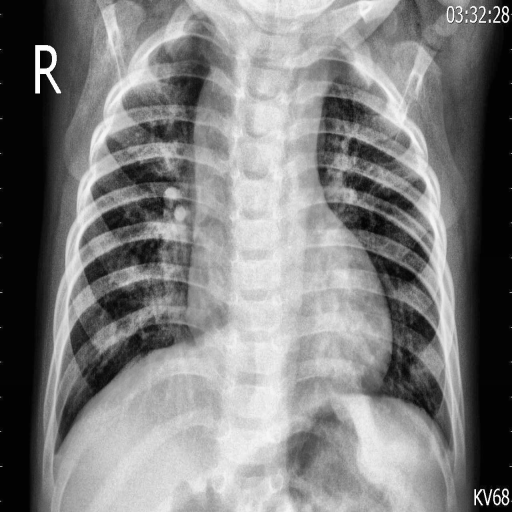
Finding: PNEUMONIA